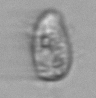
Label: Pleuronema